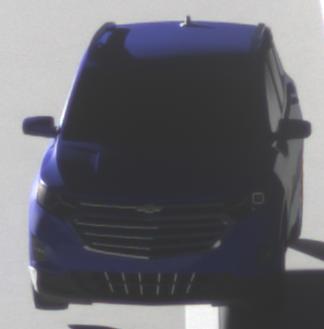
Make: Chevrolet
Model: Equinox
Detailed model: Gen. 2
Model produced from: 2015
Model produced until: 2017
Doors: 5
Color: blue
Road condition: dry road
Daytime: sunrise or sunset
Contrast: high contrast